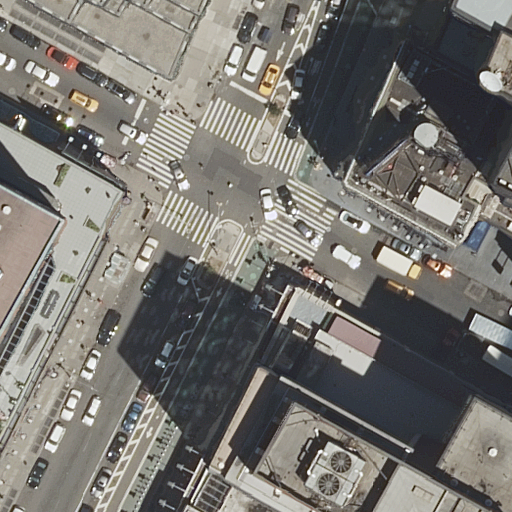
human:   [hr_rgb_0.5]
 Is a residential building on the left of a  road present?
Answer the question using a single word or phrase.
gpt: yes

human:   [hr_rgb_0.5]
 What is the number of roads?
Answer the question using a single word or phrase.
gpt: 3

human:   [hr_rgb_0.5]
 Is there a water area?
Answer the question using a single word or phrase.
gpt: no

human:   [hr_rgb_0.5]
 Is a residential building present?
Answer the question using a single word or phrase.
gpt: yes

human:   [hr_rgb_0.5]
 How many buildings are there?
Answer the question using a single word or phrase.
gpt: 5

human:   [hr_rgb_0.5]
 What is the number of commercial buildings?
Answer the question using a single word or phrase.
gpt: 2

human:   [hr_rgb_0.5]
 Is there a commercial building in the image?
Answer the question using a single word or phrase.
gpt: yes

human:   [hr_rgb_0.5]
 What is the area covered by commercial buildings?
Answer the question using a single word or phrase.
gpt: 1955m2

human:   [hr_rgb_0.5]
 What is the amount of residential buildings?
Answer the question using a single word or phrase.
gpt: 3

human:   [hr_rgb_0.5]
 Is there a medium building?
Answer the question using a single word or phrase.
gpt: no

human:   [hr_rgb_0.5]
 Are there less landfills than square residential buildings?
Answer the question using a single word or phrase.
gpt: no

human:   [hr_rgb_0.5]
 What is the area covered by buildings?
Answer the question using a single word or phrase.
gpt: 5350m2

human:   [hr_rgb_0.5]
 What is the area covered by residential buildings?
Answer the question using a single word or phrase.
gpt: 3395m2

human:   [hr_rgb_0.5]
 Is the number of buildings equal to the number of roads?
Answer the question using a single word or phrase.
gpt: no

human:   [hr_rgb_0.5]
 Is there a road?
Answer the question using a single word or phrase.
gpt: yes

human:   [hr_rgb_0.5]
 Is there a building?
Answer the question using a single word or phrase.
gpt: yes

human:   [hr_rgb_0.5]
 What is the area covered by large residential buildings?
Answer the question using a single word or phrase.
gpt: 3299m2

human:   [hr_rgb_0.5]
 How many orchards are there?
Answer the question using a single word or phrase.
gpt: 0

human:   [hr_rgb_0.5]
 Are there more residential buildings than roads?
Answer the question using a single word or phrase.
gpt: no

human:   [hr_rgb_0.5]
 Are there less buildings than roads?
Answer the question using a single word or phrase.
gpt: no

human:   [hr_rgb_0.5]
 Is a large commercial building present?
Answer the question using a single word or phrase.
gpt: yes

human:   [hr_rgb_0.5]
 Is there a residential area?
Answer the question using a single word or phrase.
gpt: no

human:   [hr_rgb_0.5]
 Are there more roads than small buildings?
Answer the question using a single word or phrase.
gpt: yes

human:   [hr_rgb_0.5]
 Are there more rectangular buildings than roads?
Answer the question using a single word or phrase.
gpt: no

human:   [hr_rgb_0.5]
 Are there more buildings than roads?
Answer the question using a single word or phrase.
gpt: yes

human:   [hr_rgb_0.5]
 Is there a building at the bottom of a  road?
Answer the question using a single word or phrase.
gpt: yes

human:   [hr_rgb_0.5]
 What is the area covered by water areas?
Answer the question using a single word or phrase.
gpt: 0m2

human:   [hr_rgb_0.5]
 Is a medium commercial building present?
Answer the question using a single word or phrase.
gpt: no

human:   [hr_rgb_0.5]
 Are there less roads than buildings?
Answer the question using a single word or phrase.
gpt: yes

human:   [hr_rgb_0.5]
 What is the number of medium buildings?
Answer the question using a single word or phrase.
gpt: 0

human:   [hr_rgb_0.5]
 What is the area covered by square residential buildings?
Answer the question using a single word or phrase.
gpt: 0m2

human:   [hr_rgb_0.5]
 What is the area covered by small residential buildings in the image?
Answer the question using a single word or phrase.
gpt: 95m2

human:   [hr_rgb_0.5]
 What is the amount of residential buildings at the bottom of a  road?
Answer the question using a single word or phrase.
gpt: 1

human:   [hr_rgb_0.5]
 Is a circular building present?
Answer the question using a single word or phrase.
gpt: no

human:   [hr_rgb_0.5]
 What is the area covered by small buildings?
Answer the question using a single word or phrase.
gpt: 95m2

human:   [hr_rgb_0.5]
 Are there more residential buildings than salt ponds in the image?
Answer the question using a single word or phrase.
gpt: yes

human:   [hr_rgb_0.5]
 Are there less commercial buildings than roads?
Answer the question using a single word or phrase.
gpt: yes

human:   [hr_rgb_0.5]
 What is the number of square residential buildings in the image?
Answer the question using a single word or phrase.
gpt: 0

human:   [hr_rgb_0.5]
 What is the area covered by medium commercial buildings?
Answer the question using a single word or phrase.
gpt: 0m2

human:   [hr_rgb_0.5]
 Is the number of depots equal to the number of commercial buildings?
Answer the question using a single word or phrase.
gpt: no

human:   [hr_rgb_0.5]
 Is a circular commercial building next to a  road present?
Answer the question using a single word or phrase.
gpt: no

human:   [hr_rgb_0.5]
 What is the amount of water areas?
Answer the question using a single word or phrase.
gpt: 0

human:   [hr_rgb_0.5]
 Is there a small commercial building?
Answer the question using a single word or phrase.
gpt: no

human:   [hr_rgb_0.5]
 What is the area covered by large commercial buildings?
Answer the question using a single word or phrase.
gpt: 1955m2

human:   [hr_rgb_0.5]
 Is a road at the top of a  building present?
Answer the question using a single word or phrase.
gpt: yes

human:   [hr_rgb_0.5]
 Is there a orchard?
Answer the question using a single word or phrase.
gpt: no

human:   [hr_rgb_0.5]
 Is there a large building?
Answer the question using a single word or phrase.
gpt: yes

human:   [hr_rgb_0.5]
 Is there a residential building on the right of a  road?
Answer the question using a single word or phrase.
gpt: yes

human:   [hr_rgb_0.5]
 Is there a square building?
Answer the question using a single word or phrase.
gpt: no

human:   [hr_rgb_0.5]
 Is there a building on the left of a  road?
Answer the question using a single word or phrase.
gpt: yes

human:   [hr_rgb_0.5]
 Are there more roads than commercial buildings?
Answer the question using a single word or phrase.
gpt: yes

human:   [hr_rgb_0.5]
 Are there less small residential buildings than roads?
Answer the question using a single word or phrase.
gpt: yes

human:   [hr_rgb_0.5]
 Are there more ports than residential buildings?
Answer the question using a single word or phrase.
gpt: no

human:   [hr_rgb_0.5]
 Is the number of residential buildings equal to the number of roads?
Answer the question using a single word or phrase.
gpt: yes

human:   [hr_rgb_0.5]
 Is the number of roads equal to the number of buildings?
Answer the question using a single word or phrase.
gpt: no

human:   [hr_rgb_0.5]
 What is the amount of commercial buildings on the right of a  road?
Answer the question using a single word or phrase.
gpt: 1

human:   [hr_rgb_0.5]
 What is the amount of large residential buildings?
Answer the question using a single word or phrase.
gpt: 2

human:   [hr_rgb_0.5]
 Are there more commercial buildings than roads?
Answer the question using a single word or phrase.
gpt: no

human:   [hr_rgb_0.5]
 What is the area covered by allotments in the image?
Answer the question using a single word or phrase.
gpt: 0m2

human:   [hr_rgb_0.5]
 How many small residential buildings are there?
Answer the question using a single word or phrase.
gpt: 1

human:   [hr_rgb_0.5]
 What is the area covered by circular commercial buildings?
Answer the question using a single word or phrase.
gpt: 0m2

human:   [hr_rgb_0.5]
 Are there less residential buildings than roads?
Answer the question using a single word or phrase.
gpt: no

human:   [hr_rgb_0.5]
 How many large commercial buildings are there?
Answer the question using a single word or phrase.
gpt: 2

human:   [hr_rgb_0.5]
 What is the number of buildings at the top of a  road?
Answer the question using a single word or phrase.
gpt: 3